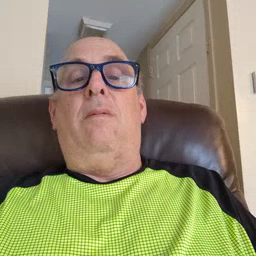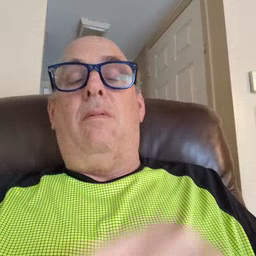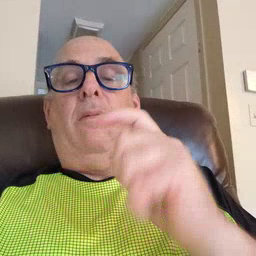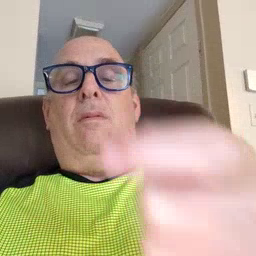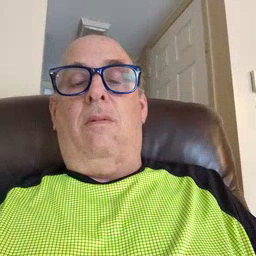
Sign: gift